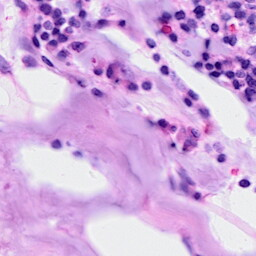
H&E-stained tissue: Breast